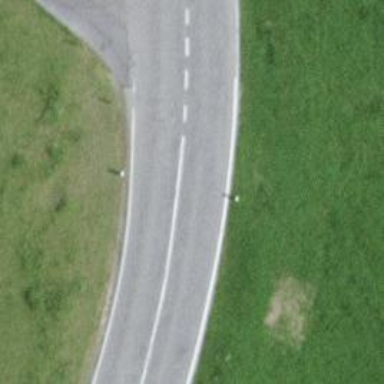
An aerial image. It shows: Secondary road with asphalt surface.